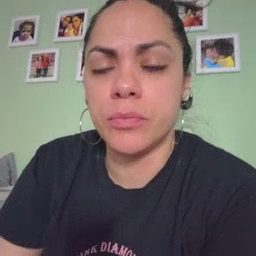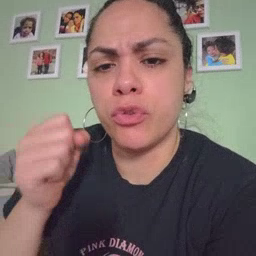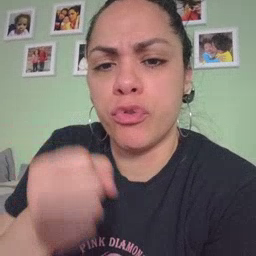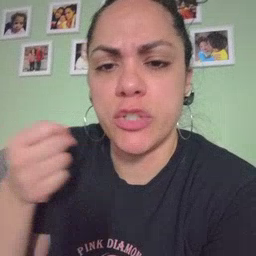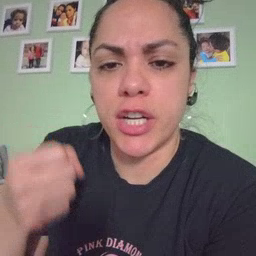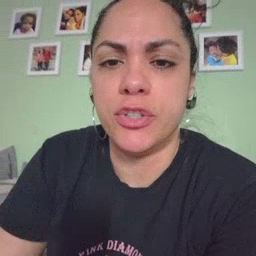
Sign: refrigerator